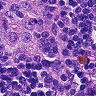
Metastatic tissue present: no